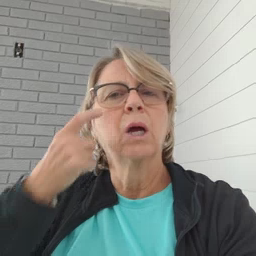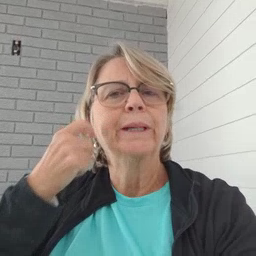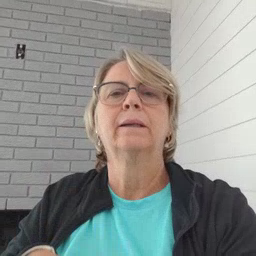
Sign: owie